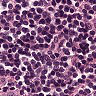
Metastatic tissue present: no